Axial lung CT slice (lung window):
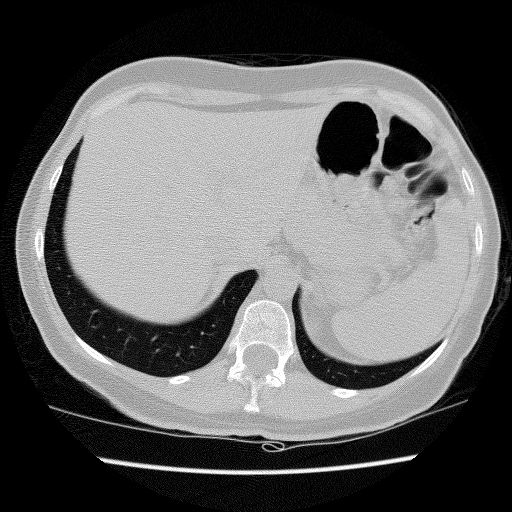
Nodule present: no